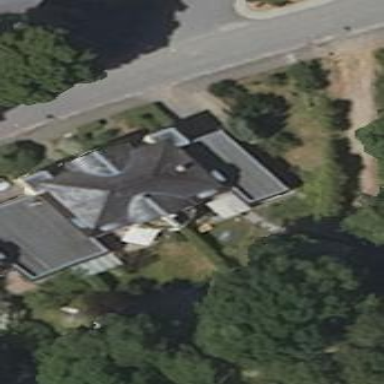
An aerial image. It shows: Terrace building.